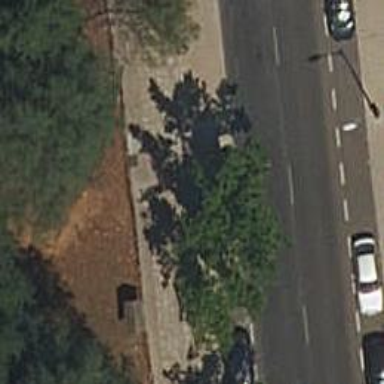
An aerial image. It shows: Bus stop with sheltered platform for public transport.